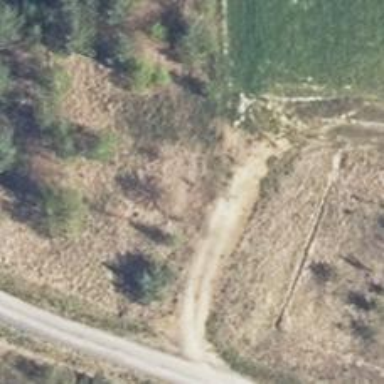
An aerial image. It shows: Grass track with grade 5 tracktype.